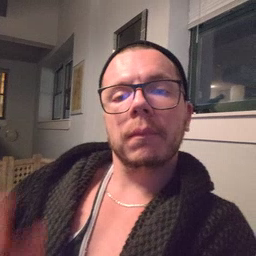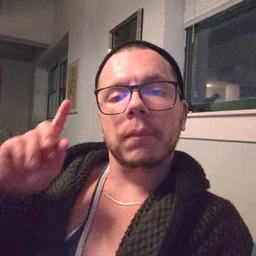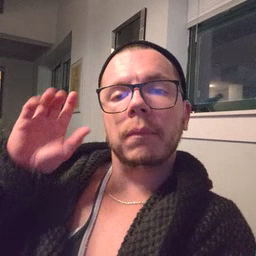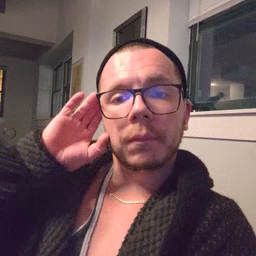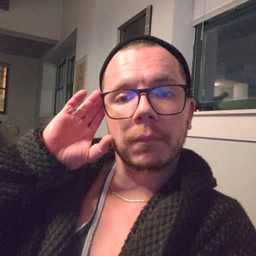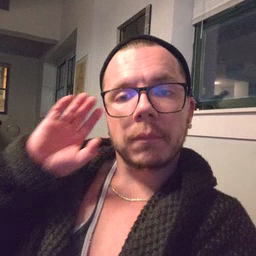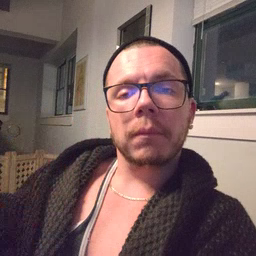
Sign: hear